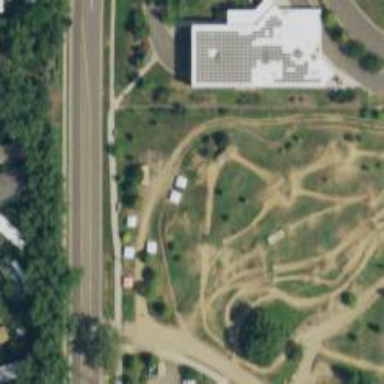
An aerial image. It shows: Cycling track designated as cycleway for leisure.